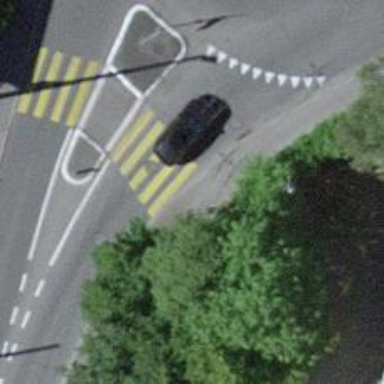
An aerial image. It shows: Kerb serving as barrier.